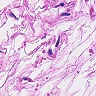
Metastatic tissue present: no